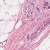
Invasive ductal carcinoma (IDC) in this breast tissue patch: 0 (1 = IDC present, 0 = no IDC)